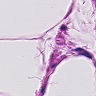
Metastatic tissue present: no